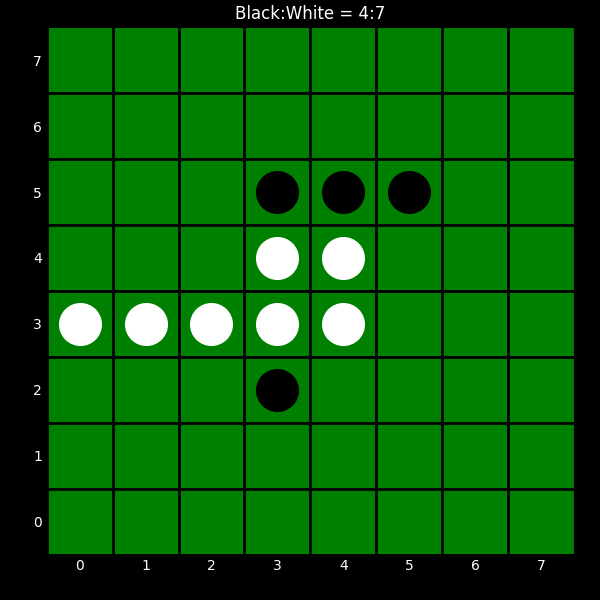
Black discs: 4
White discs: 7